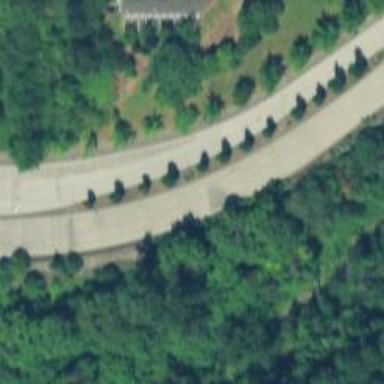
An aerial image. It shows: Secondary road.